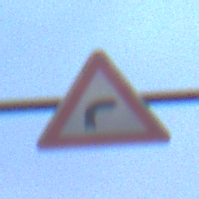
Verkehrszeichen: KurveRechts
Umgebung: Outdoor, Nature
Tageszeit: SunriseSunset
Wetter: PartlyCloudy
Licht: Natural
Jahreszeit: Autumn
Kontrast: LowContrast